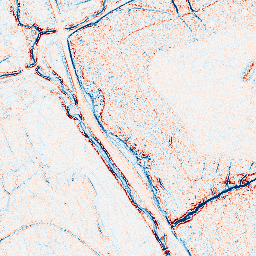
Category: edge_preserving
Decomposition family: anisotropic_diffusion
Decomposition parameters: iterations: 10
kappa: 50
gamma: 0.05
Upsampling method: lanczos
Upsampling parameters: scale: 8
Upsampling scale: 8